Question: Below is an example that
- -
Goal:
-
By default, colors are applied by sequence of addition of the data. Can't find any api to change those colors - most probably I'm missing something obvious, what is it?
'''
import java.util.List;
import java.util.function.Supplier;
import java.util.stream.Collector;
import javafx.application.Application;
import javafx.collections.FXCollections;
import javafx.collections.ObservableList;
import javafx.scene.Scene;
import javafx.scene.chart.CategoryAxis;
import javafx.scene.chart.NumberAxis;
import javafx.scene.chart.PieChart;
import javafx.scene.chart.PieChart.Data;
import javafx.scene.chart.StackedBarChart;
import javafx.scene.chart.XYChart;
import javafx.scene.chart.XYChart.Series;
import javafx.scene.layout.HBox;
import javafx.stage.Stage;
public class CorrelatedChartColors extends Application {
@Override
public void start(Stage primaryStage) {
PieChart pieChart = new PieChart();
pieChart.setData(getPieData());
final CategoryAxis xAxis = new CategoryAxis();
final NumberAxis yAxis = new NumberAxis();
final StackedBarChart<String, Number> sbc =
new StackedBarChart<>(xAxis, yAxis);
ObservableList<Series<String, Number>> barData = createBarData(getPieData());
// simulate client code that re-orders/filters the data
FXCollections.shuffle(barData);
sbc.setData(barData);
primaryStage.setTitle("Correlated Charts");
Scene scene = new Scene(new HBox(pieChart, sbc));
primaryStage.setScene(scene);
primaryStage.show();
}
/**
* Creates and returns data for StackedBarChart from the given pieData.
*/
@SuppressWarnings("unchecked")
private ObservableList<Series<String, Number>> createBarData(
ObservableList<Data> pieChartData) {
ObservableList<Series<String, Number>> data = pieChartData.stream()
.map(p -> new XYChart.Data<>("none", (Number) p.getPieValue(), p.getName()))
.map(xy -> new Series<>((String)xy.getExtraValue(),
FXCollections.observableArrayList(xy)))
.collect(toObservableList())
;
return data;
}
/**
* Creates and returns data for PieChart.
*/
private ObservableList<Data> getPieData() {
ObservableList<Data> pieData = FXCollections.observableArrayList();
pieData.addAll(new PieChart.Data("java", 17.56),
new PieChart.Data("C", 17.06),
new PieChart.Data("PHP", 6.0),
new PieChart.Data("(Visual)Basic", 4.76),
new PieChart.Data("Other", 31.37));
return pieData;
}
public static <T> Collector<T, ?, ObservableList<T>> toObservableList() {
return Collector.of((Supplier<ObservableList<T>>) FXCollections::observableArrayList,
List::add,
(left, right) -> {
left.addAll(right);
return left;
});
}
public static void main(String[] args) {
launch(args);
}
}
'''
Screenshot:

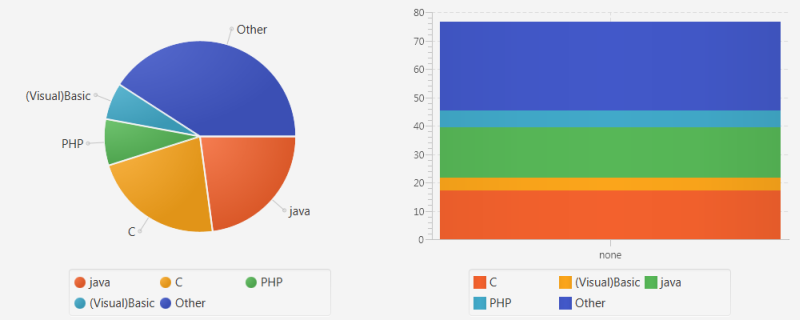
Answer: I just changed some stuff in the start method (plus some imports I'm sure). I don't think this is the best way. I would make a stylesheet in user.dir and write my colors there with names like java-color etc., then use that for the default chart colors.
'''
@Override
public void start(Stage primaryStage) {
PieChart pieChart = new PieChart();
pieChart.setData(getPieData());
final HashMap<String, Integer> colors = new HashMap<>();
pieChart.getData().stream().forEach((pd)->{
colors.put(pd.getName(), pieChart.getData().indexOf(pd));
});
final CategoryAxis xAxis = new CategoryAxis(FXCollections.observableArrayList("none"));
final NumberAxis yAxis = new NumberAxis();
final StackedBarChart<String, Number> sbc =
new StackedBarChart<>(xAxis, yAxis);
ObservableList<Series<String, Number>> barData = createBarData(getPieData());
// simulate client code that re-orders/filters the data
FXCollections.shuffle(barData);
sbc.setData(barData);
primaryStage.setTitle("Correlated Charts");
Scene scene = new Scene(new HBox(pieChart, sbc));
primaryStage.setScene(scene);
primaryStage.show();
//can only get nodes after charts are drawn
barData.stream().forEach((bd)->{
int num = colors.get(bd.getName());
//eg. chart-bar series1 data0 default-color1
bd.getData().get(0).getNode().getStyleClass().setAll("chart-bar","series"+num,"data0","default-color"+num);
});
Legend legend = (Legend)sbc.lookup(".chart-legend");
legend.getChildrenUnmodifiable().stream().forEach((l)->{
Label label = (Label)l;
Node n = label.getGraphic();
int num = colors.get(label.getText());
//eg. chart-legend-item-symbol chart-bar series1 bar-legend-symbol default-color1
n.getStyleClass().setAll("chart-legend-item-symbol","chart-bar","series"+num,"bar-legend-symbol","default-color"+num);
});
}
'''